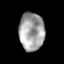
Tissue: prostate
Cell type: Epithelial cells
Senescence score: 0.2806
Nuclear area (px): 942
Mean DAPI intensity: 162.119